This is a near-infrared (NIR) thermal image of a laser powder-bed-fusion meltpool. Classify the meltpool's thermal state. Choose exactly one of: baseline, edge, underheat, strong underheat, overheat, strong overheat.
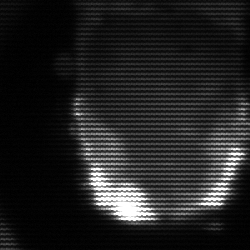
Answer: baseline